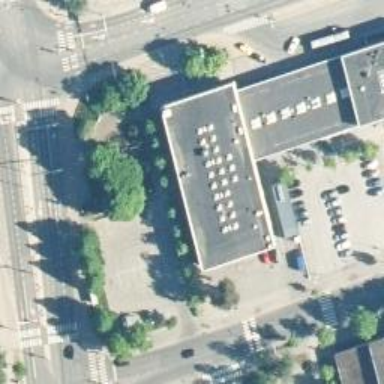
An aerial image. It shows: Retail building.